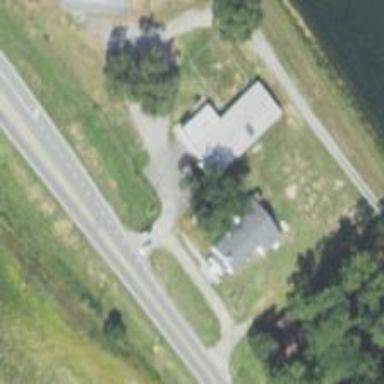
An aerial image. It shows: Veterinary facility.